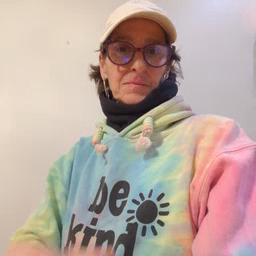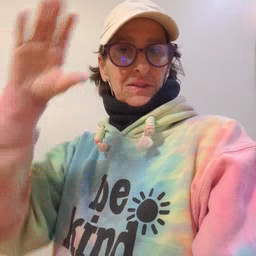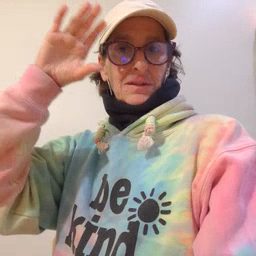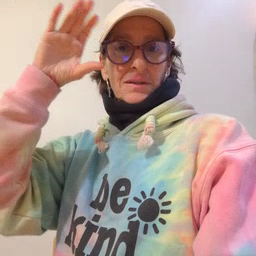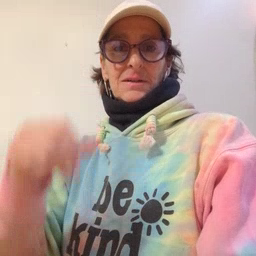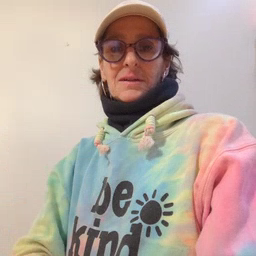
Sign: sun